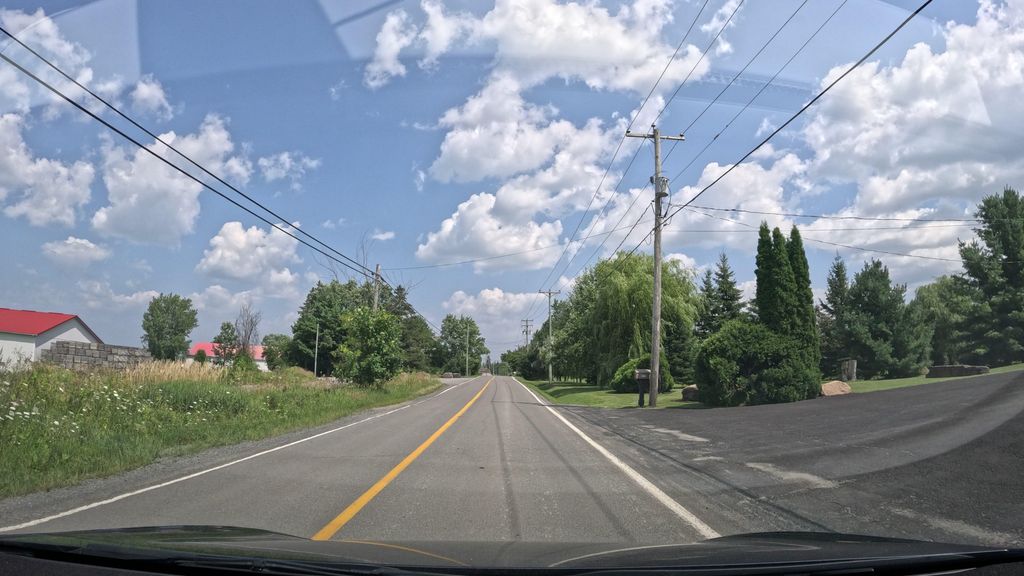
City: montreal